Interaction volume radius: 5 \u00c5
Interaction volume height: 40 \u00c5
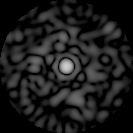
Disorder parameter: 0.841